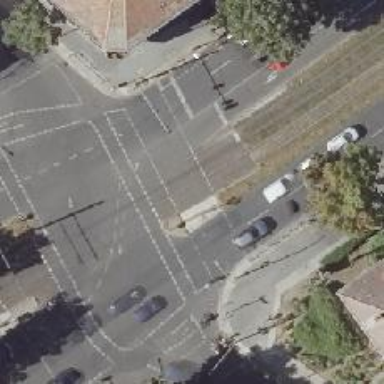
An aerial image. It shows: Tram crossing with traffic signals.